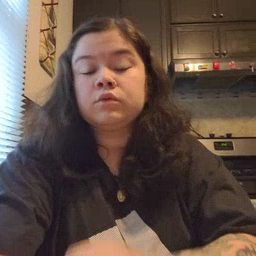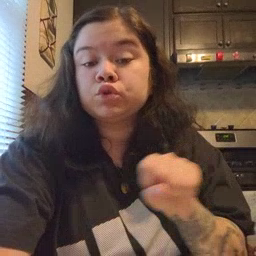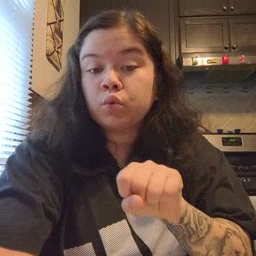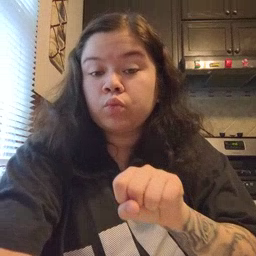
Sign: shoe